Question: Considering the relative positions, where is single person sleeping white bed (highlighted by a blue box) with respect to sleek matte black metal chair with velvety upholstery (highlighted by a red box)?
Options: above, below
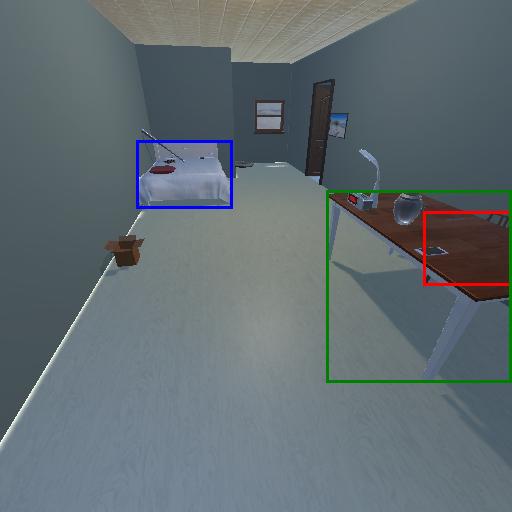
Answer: above